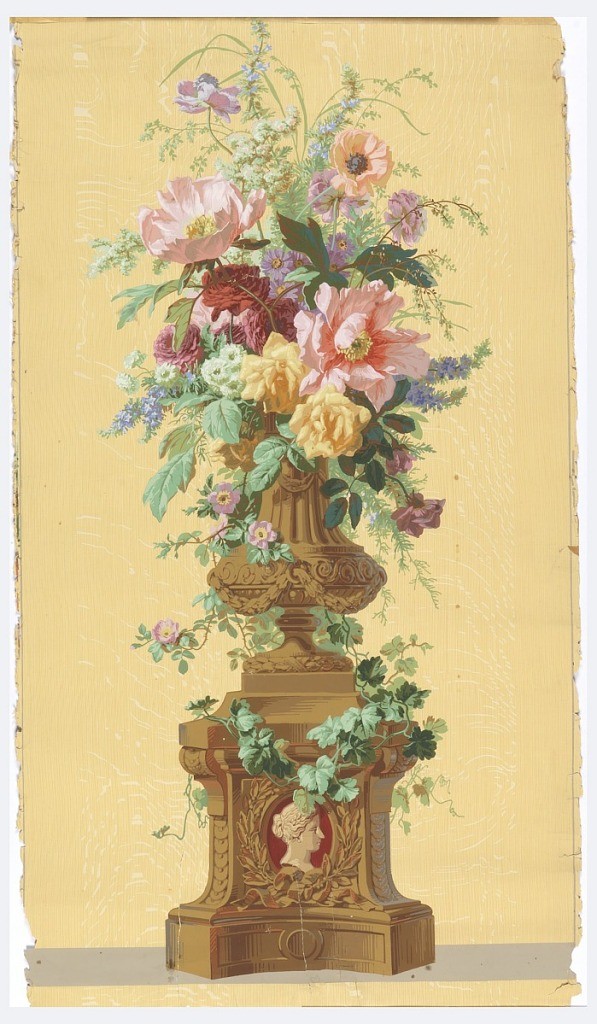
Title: Decorative panel
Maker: Jules Desfossé, French, active 1851 - 1863
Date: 1856–57
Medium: Block-printed paper
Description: Urn with flowers sitting on vine-covered pedestal. Printed on woodgrain ground.